Question: Find the area of the following quadrilateral, where all points are on integers. The result is rounded to 1 decimal place
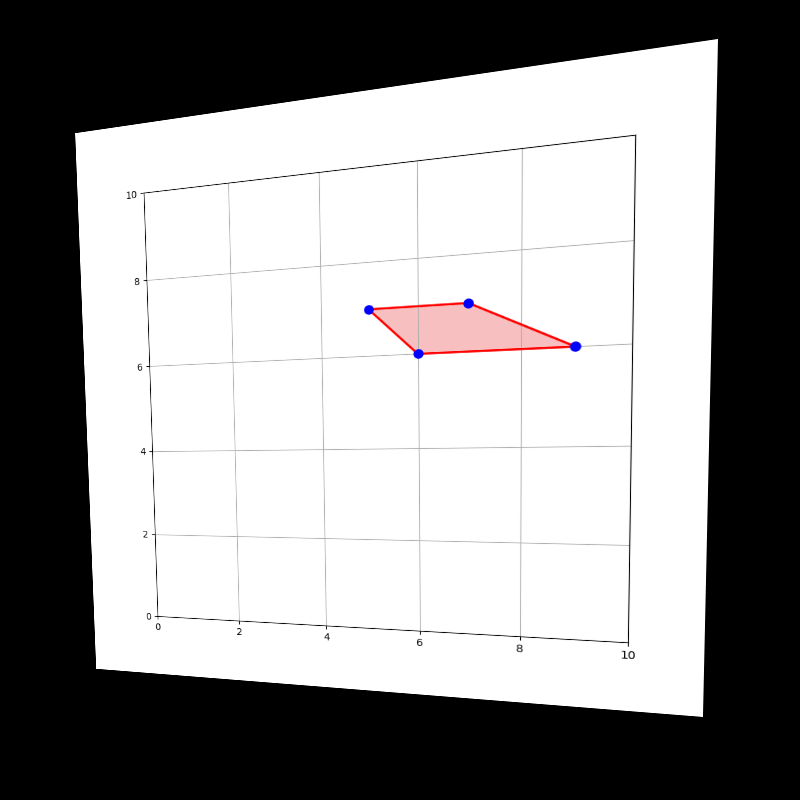
Answer: 2.5